Question: I'm attempting to write an XSLT stylesheet that will handle author's names and format these as seen in Google scholar search results.

My goal is to follow the formatting of names as seen in the image (highlighted) above if for example I have this xml:
'''
<names>
<author>Naylor, Rosamond L.</author>
<author>Goldburg, Rebecca J.</author>
<author>Primavera, Jurgenne H.</author>
<author>Kautsky, Nils</author>
</names>
'''
The given names are not always "Last name, First name MI." format, it can also be just last name and initial(s), like this:
'''
<names>
<author>Naylor, R.L.</author>
<author>Goldburg, R. J.</author>
<author>Primavera, J.H.</author>
<author>Kautsky, Nils</author>
</names>
'''
If you'll ask me what have I tried so far, I will post it as an update. I'm still on the process of modifying the code I used for the <URL> I posted here in SO a long time ago.
Thanks in advance.
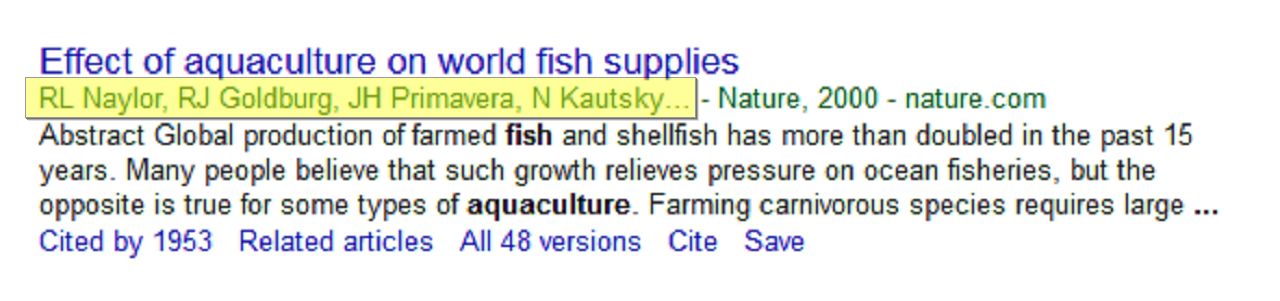
Answer: Given:
'''
<names>
<author>Naylor, R.L.</author>
<author>Goldburg, R. J.</author>
<author>Primavera, J.H.</author>
<author>Kautsky, Nils</author>
</names>
'''
the following stylesheet:
'''
<xsl:stylesheet version="1.0"
xmlns:xsl="http://www.w3.org/1999/XSL/Transform">
<xsl:output method="text" encoding="UTF-8"/>
<xsl:variable name="upper-case" select="'ABCDEFGHIJKLMNOPQRSTUVWXYZ'"/>
<xsl:template match="names">
<xsl:for-each select="author">
<xsl:variable name="first-names" select="substring-after(., ', ')" />
<xsl:value-of select="translate($first-names, translate($first-names, $upper-case, ''), '')"/>
<xsl:text> </xsl:text>
<xsl:value-of select="substring-before(., ', ')" />
<xsl:if test="position()!=last()">
<xsl:text>, </xsl:text>
</xsl:if>
</xsl:for-each>
</xsl:template>
</xsl:stylesheet>
'''
will return:
'''
RL Naylor, RJ Goldburg, JH Primavera, N Kautsky
'''
:
There is no upper-case() function in XSLT 1.0. The above method will work with only with upper-case characters explicitly enumerated. If the text contains others (such as characters with diacritics) it will fail.
If that's a concern, it would be better to use something like:
'''
<xsl:stylesheet version="1.0"
xmlns:xsl="http://www.w3.org/1999/XSL/Transform"
xmlns:str="http://exslt.org/strings">
<xsl:output method="text" encoding="UTF-8"/>
<xsl:template match="names">
<xsl:for-each select="author">
<xsl:for-each select="str:tokenize(substring-after(., ', '),' .')">
<xsl:value-of select="substring(., 1, 1)" />
</xsl:for-each>
<xsl:text> </xsl:text>
<xsl:value-of select="substring-before(., ', ')" />
<xsl:if test="position()!=last()">
<xsl:text>, </xsl:text>
</xsl:if>
</xsl:for-each>
</xsl:template>
</xsl:stylesheet>
'''
assuming your processor supports the EXSLT str:tokenize() function (if not, you will have to call a named recursive template to do the tokenizing).